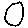
Label: circle